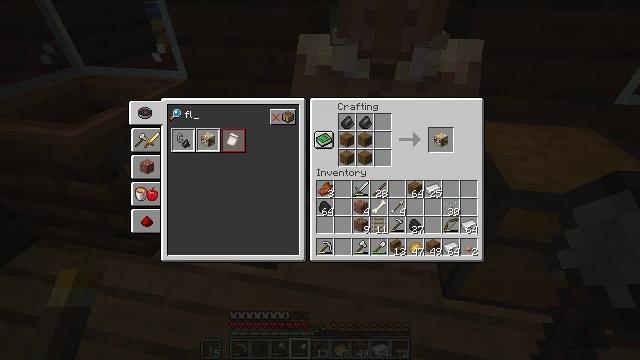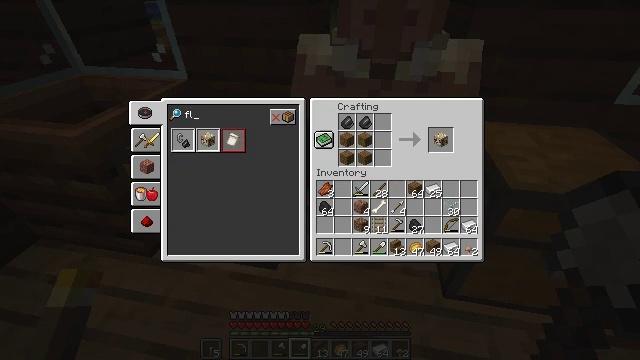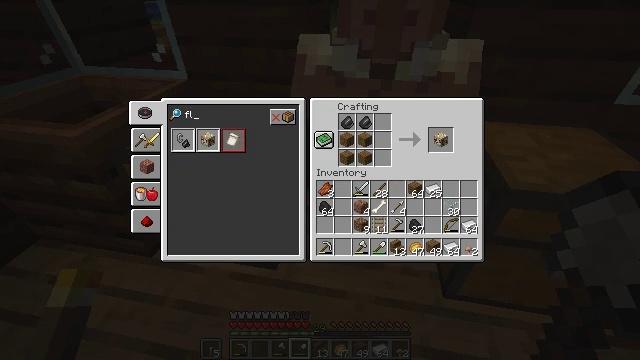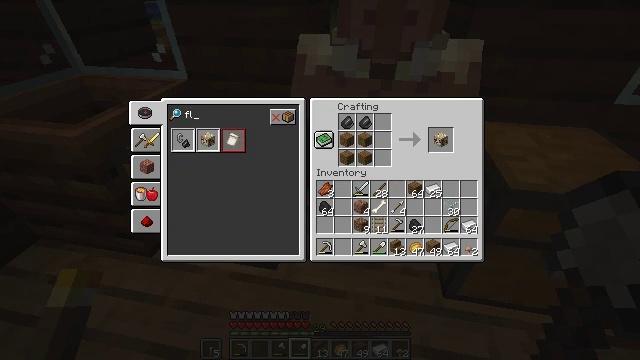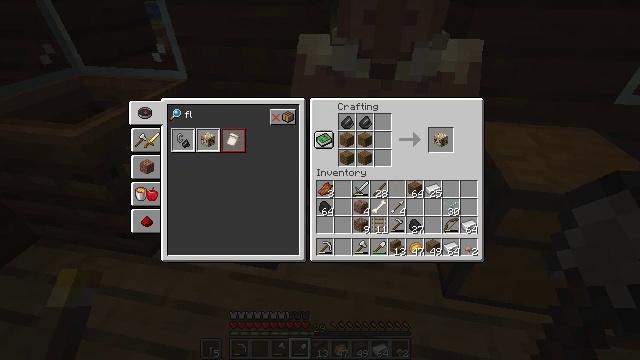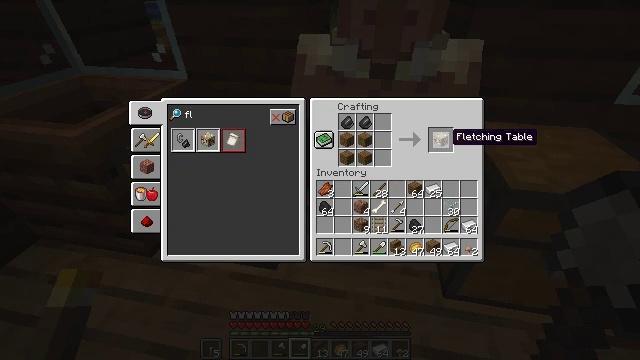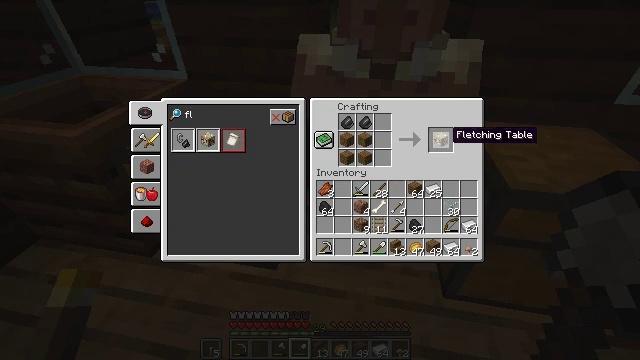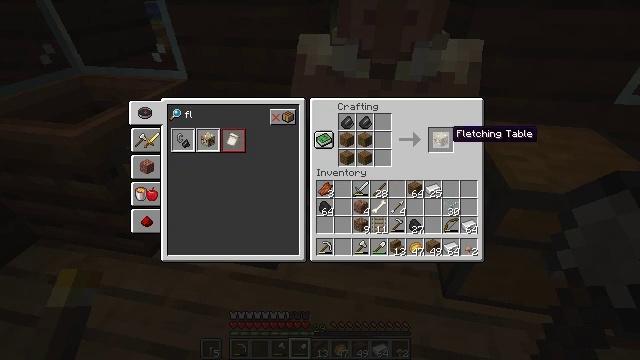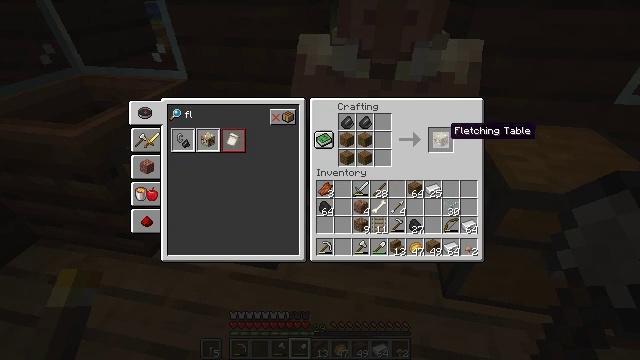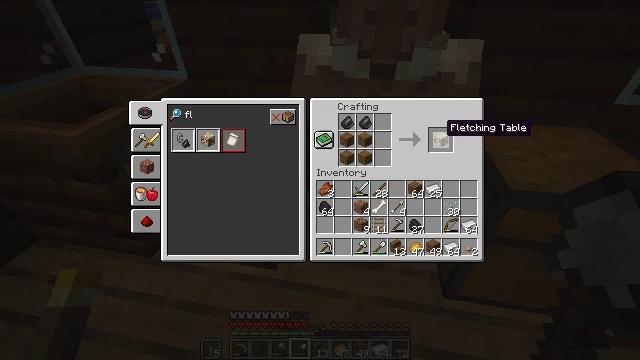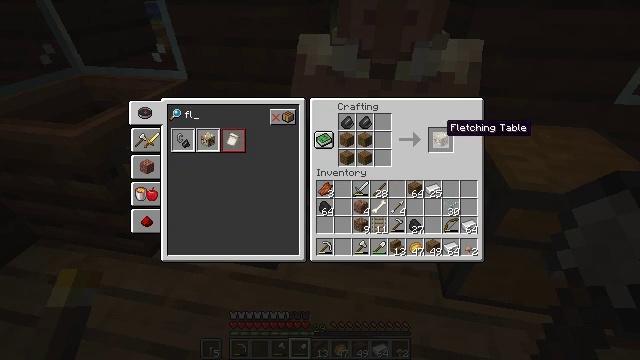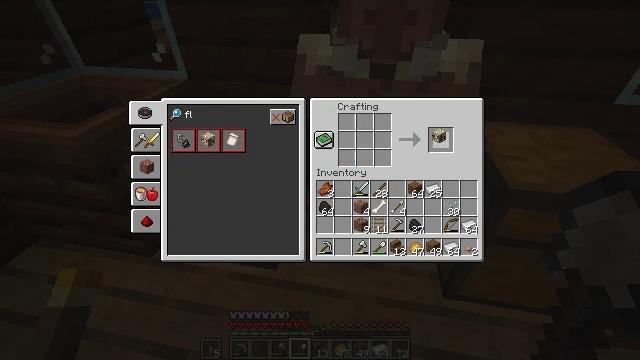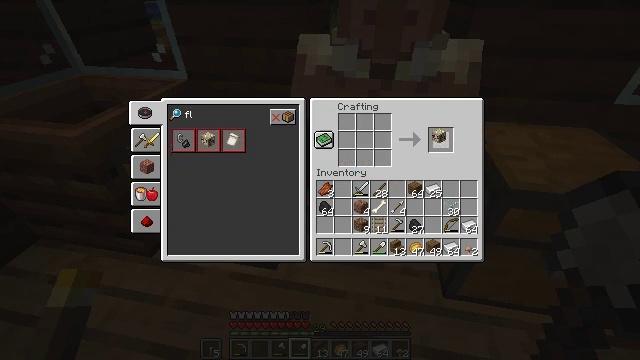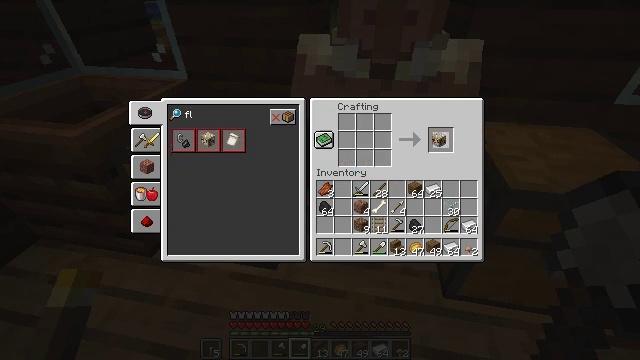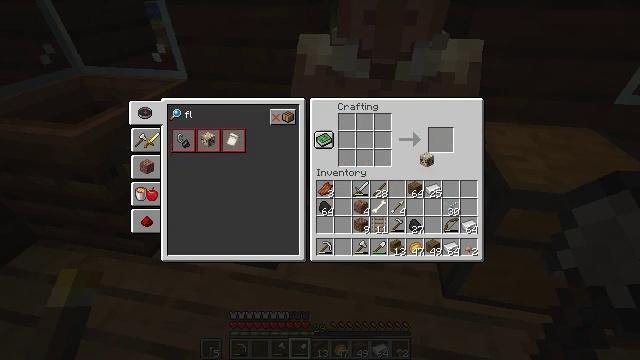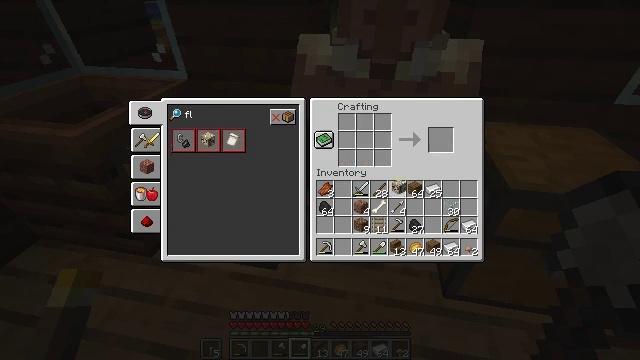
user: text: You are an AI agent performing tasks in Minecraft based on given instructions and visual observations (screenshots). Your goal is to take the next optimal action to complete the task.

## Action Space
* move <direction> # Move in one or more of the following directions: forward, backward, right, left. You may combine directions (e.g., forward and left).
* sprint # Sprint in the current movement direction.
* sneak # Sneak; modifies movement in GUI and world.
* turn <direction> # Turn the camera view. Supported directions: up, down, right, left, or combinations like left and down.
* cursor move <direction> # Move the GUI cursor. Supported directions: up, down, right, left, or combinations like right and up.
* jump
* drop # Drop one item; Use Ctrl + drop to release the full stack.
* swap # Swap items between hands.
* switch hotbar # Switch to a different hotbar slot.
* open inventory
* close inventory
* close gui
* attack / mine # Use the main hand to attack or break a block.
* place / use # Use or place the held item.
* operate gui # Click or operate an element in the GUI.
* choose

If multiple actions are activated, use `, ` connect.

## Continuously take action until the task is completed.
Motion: motion action
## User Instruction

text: Interact with the crafting table to craft a fletching table.
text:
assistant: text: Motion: cursor move right
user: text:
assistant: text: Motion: no_op
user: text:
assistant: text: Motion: no_op
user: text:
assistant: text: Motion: cursor move right
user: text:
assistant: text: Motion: no_op
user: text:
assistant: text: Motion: no_op
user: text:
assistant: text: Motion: no_op
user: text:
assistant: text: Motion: no_op
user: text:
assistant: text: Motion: no_op
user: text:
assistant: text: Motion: no_op
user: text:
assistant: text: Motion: operate gui
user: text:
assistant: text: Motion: operate gui
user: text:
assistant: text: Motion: operate gui
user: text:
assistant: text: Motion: cursor move left and down
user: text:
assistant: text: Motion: cursor move left and down
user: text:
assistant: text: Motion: no_op